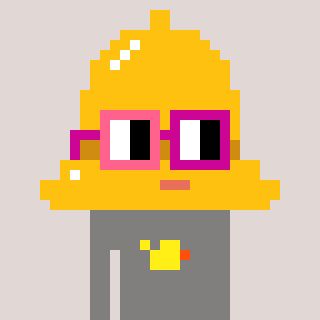
a pixel art character with square pink and red glasses, a bell-shaped head and a bluegrey-colored body on a warm background